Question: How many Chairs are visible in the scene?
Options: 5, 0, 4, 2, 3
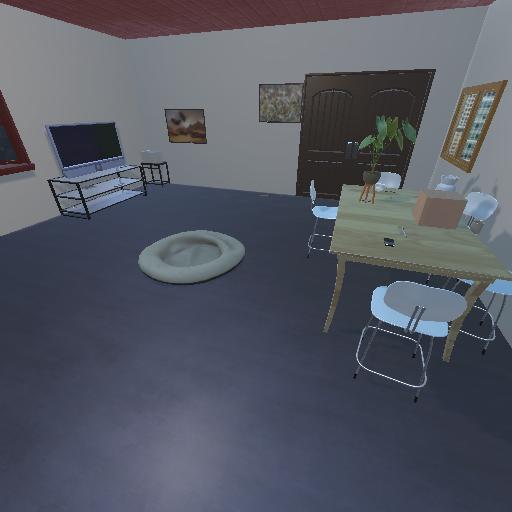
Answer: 5